Question: I've been learning about how to construct a heap using the bottom up makeheap . I was wondering if someone could tell me if the below is correct?
So the heap has these values: [10, 3, 4, 7, 8, 12]
so I did this:-

Are the steps I took correct? Is this how the makeheap algorithm would sort an array? This is a algorithm based question related to programming a makeheap algorithm.
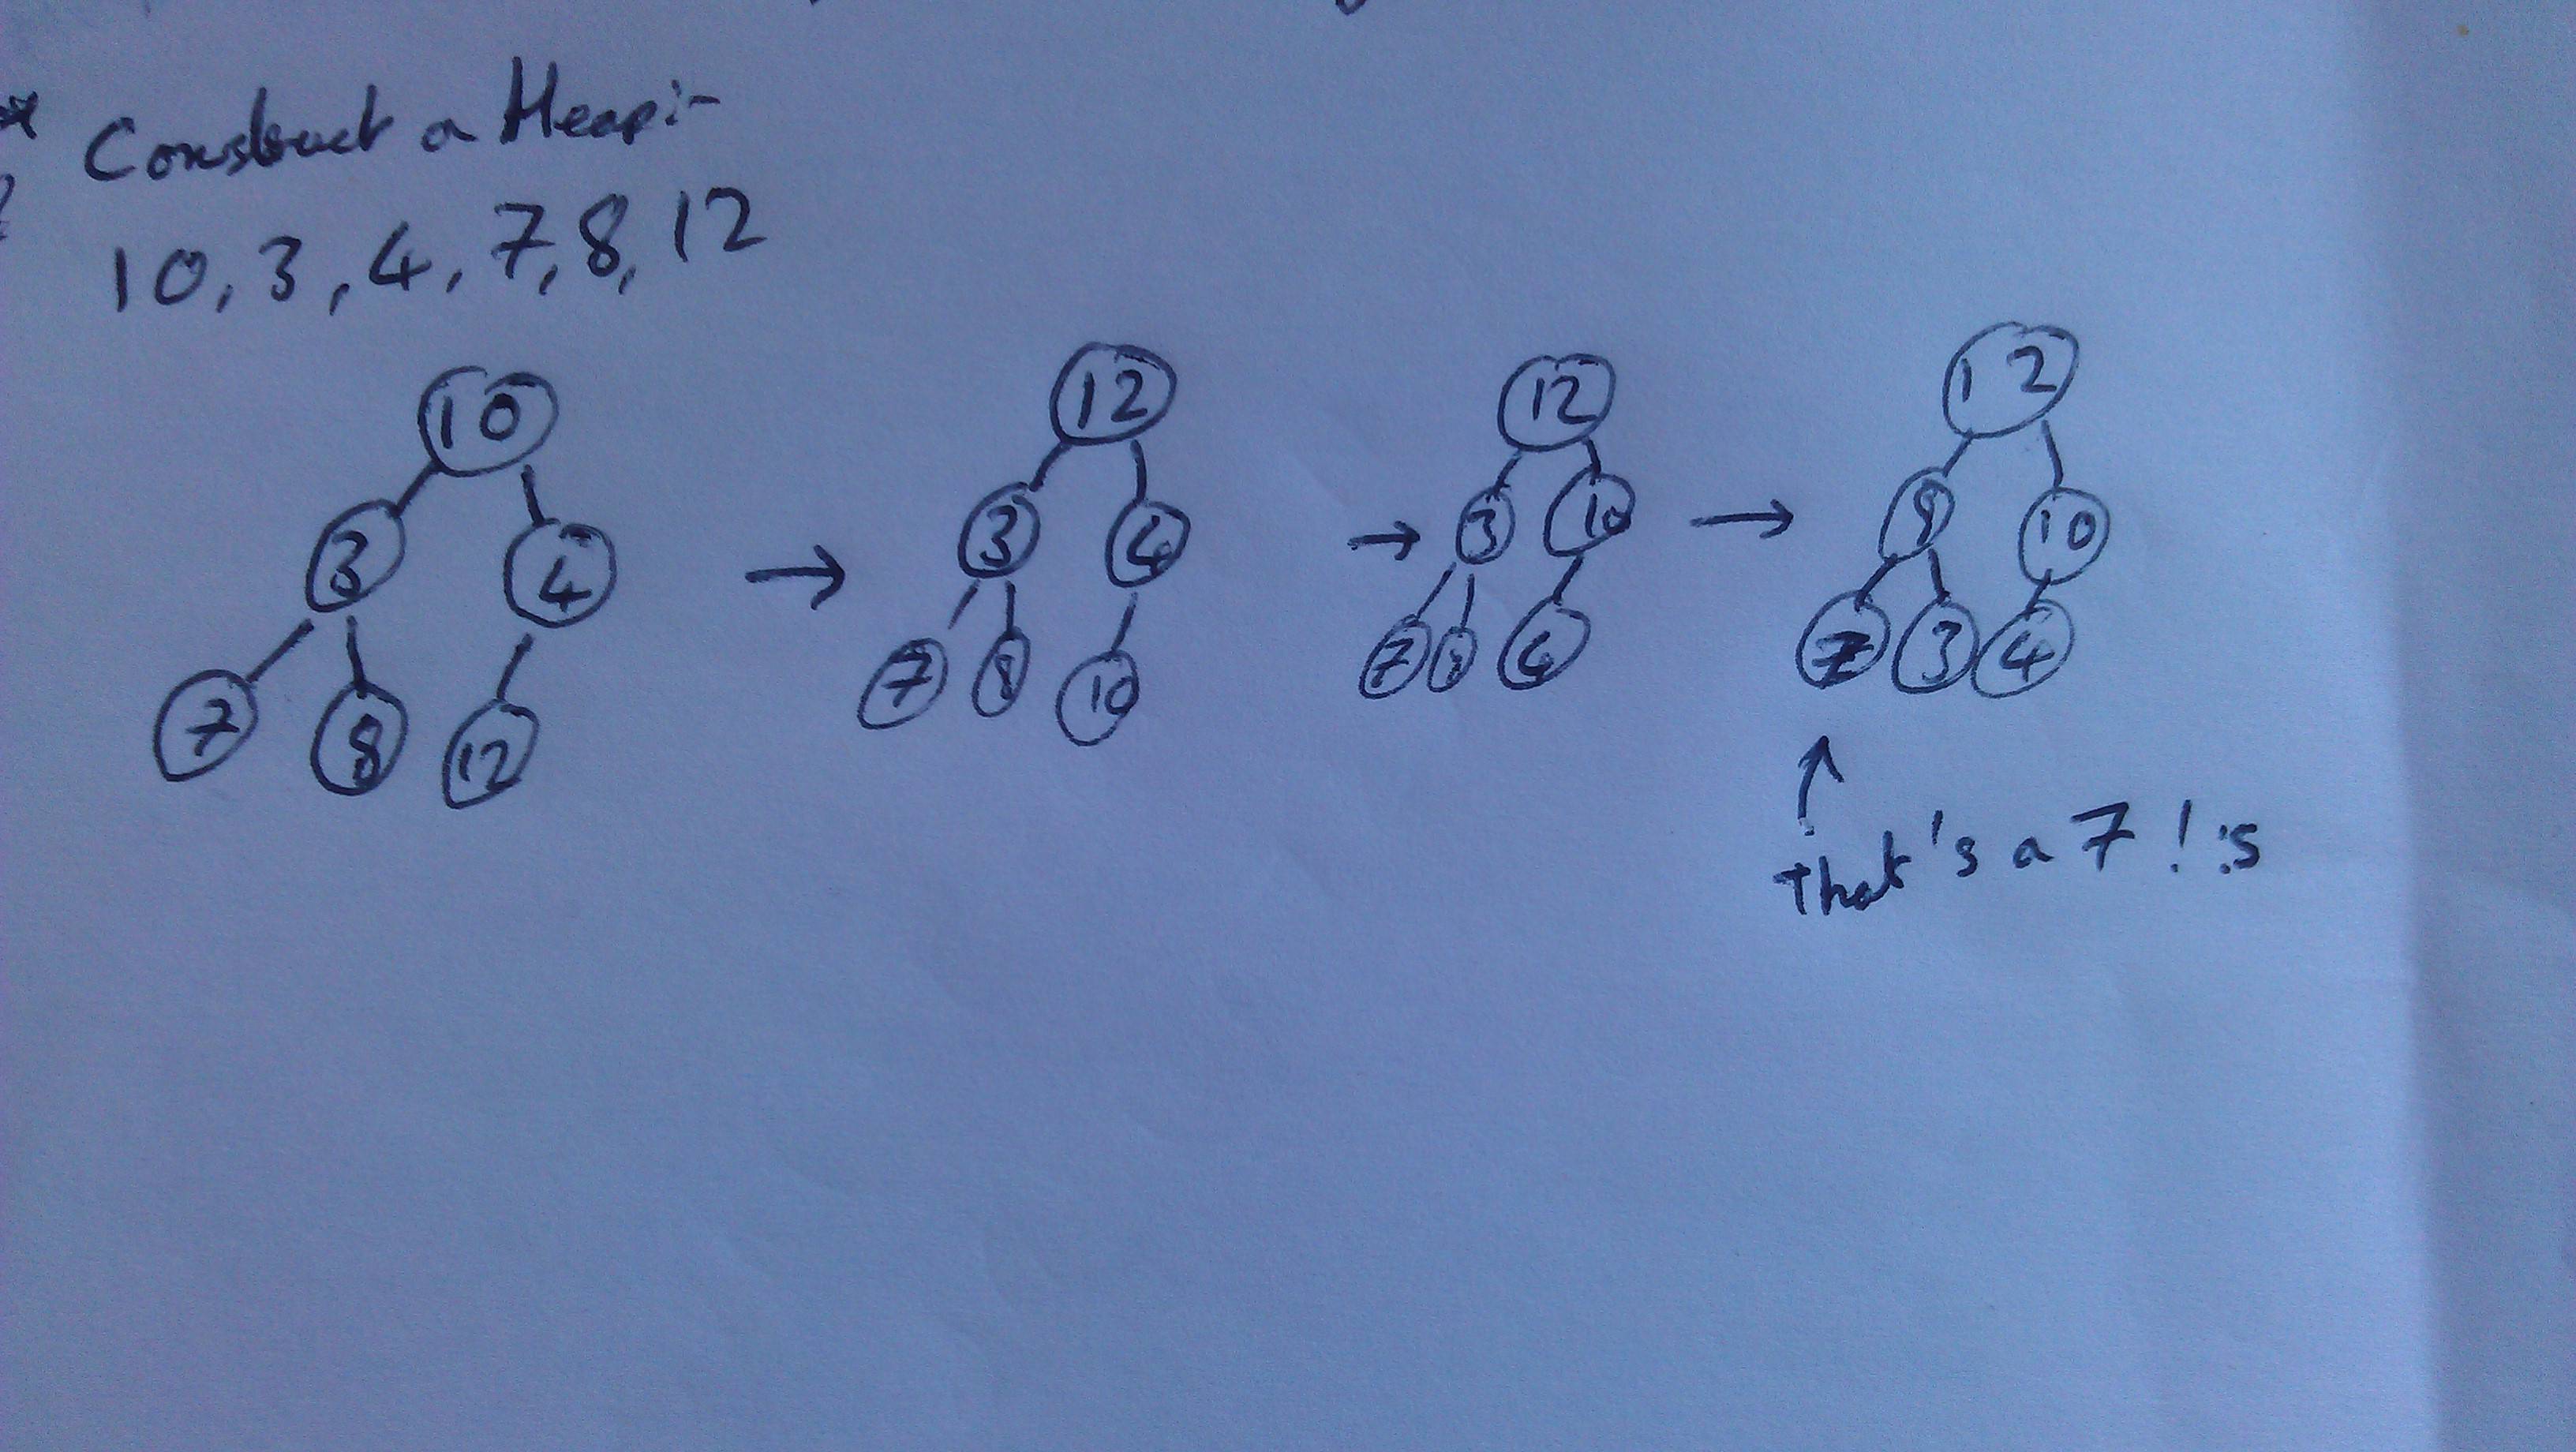
Answer: No, it is not bottom-up method.
At first you have to order bottom subheaps - (3,7,8) -> (8,7,3) and (4,12)->(12,4). Then you can order top subheap (10,8,12)->(12,8,10)